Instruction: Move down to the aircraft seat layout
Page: seats
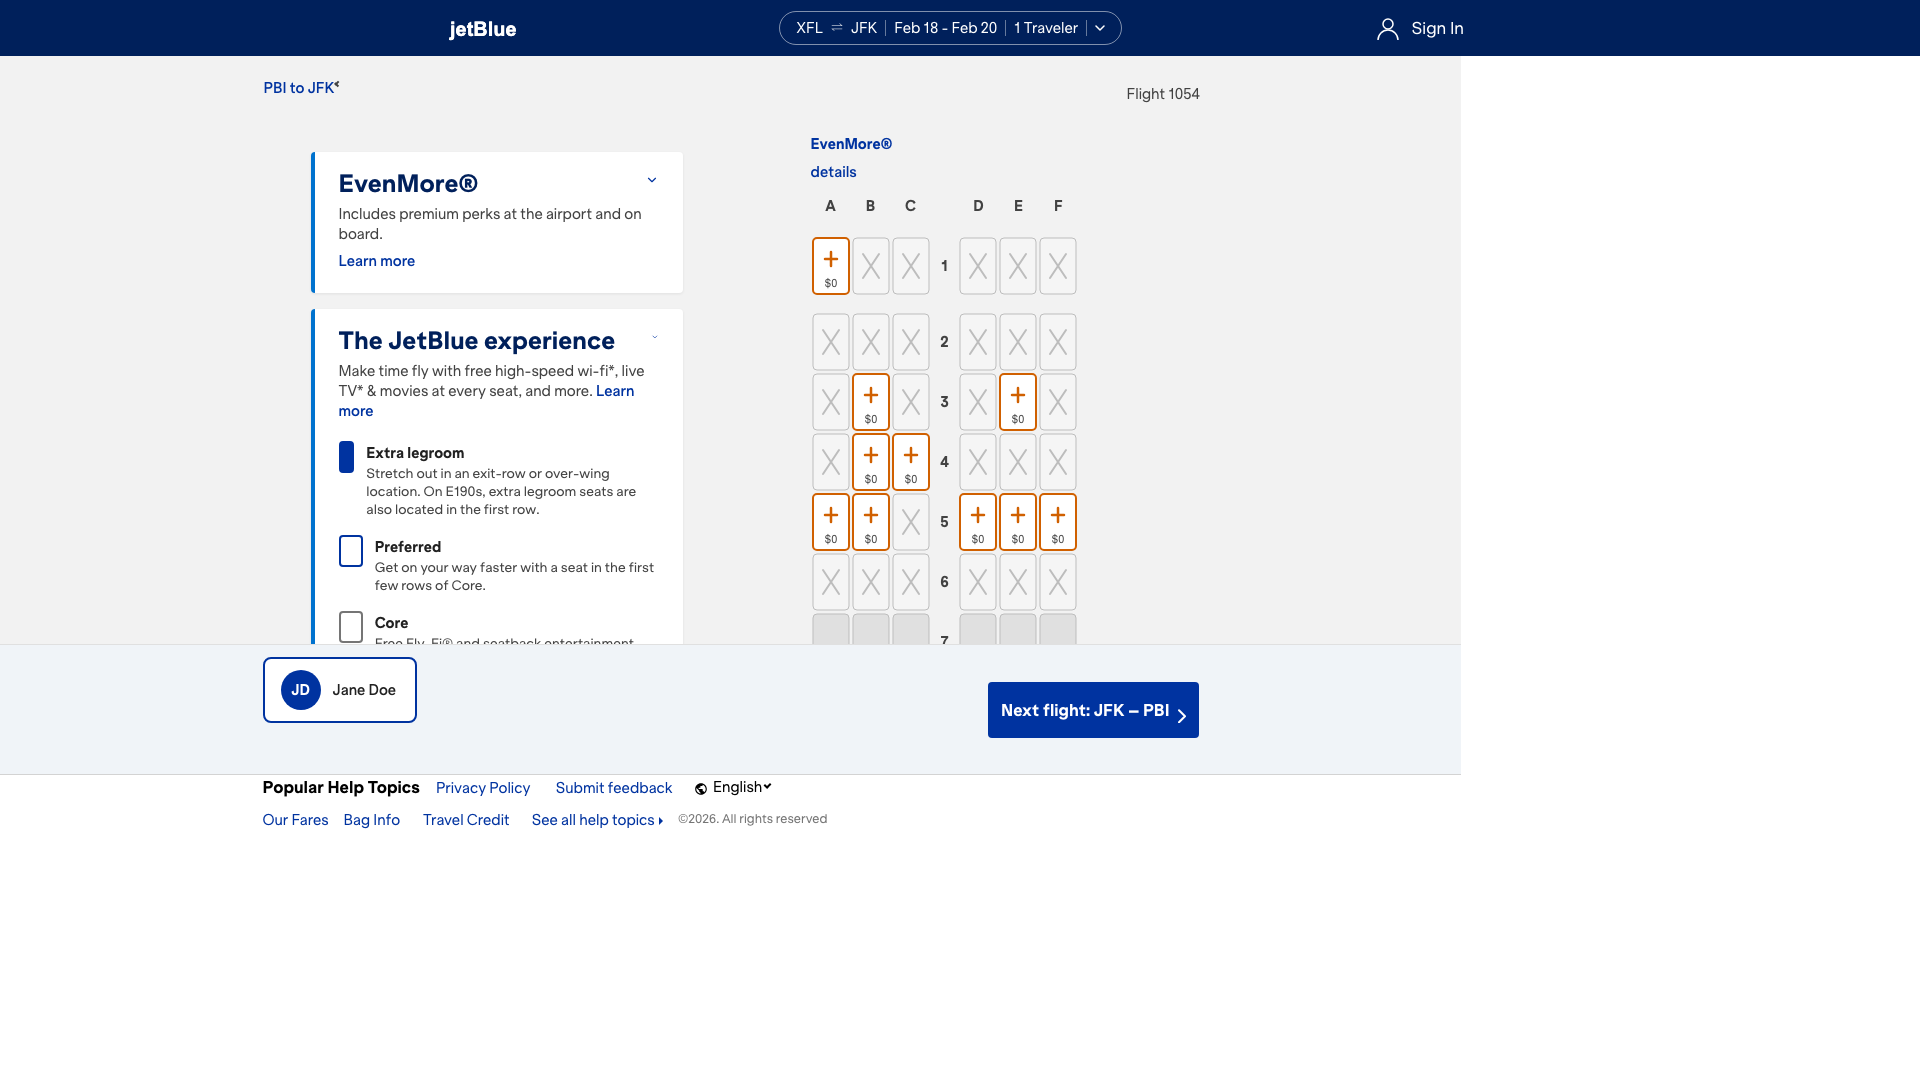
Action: scroll